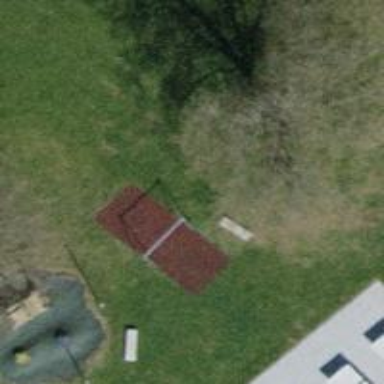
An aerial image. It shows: Playground featuring basket swing.